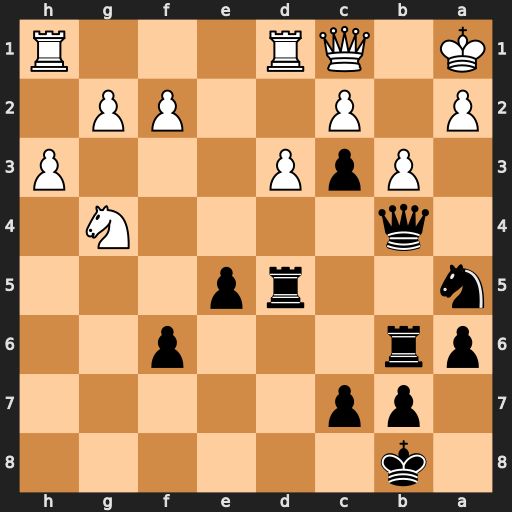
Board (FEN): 1k6/1pp5/pr3p2/n2rp3/1q4N1/1PpP3P/P1P2PP1/K1QR3R
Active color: b
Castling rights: -
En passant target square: -
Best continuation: Nxb3+ cxb3 Ra5